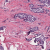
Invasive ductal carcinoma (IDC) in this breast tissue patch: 1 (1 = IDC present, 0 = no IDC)